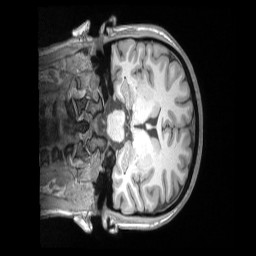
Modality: T1w
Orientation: coronal
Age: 23
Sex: female
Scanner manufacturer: siemens
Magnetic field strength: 3 T
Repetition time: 2.53 s
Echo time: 0.00164 s